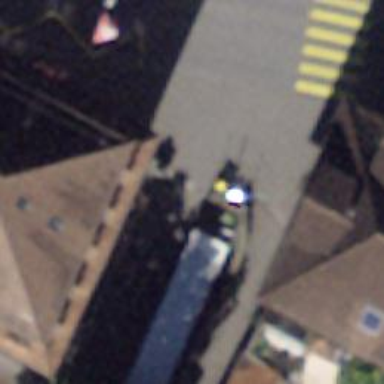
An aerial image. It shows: Bicycle repair station is available.